Field crop: maize
Growth stage: 1
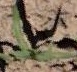
Species: maize